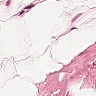
Metastatic tissue present: no